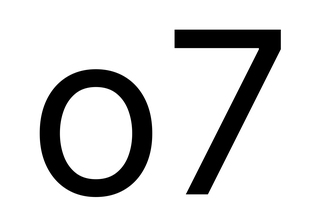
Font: Inter_Regular